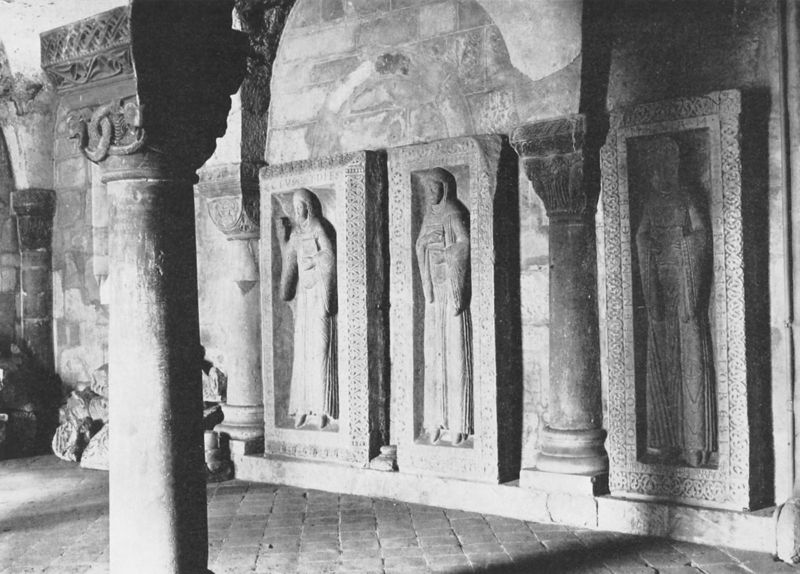
Titel: Grabplatten von drei Äbtissinnen
Standort: Quedlinburg, Schlosskirche (EU - D - Sachsen-Anhalt)
Schlagwörter: schatten, licht, säule, säulen, muster, ornament, rahmen, stein, kirche, boden, gewand, relief, pflaster, fels, figuren, foto, fugen, gang, umrahmung, schwarzweiss, habit, kapitell, rauten, gräber, mittelalter, romanik, schlangen, mönche, heilige, kreuzgang, nischen, krypta, romanisch, stelen, nonnen, stauen, rlief, grabplatten, flügelärmel, grabmale, pfalstersteine, lkreuzgang, ikroman, äbtissinnen, history